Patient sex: M
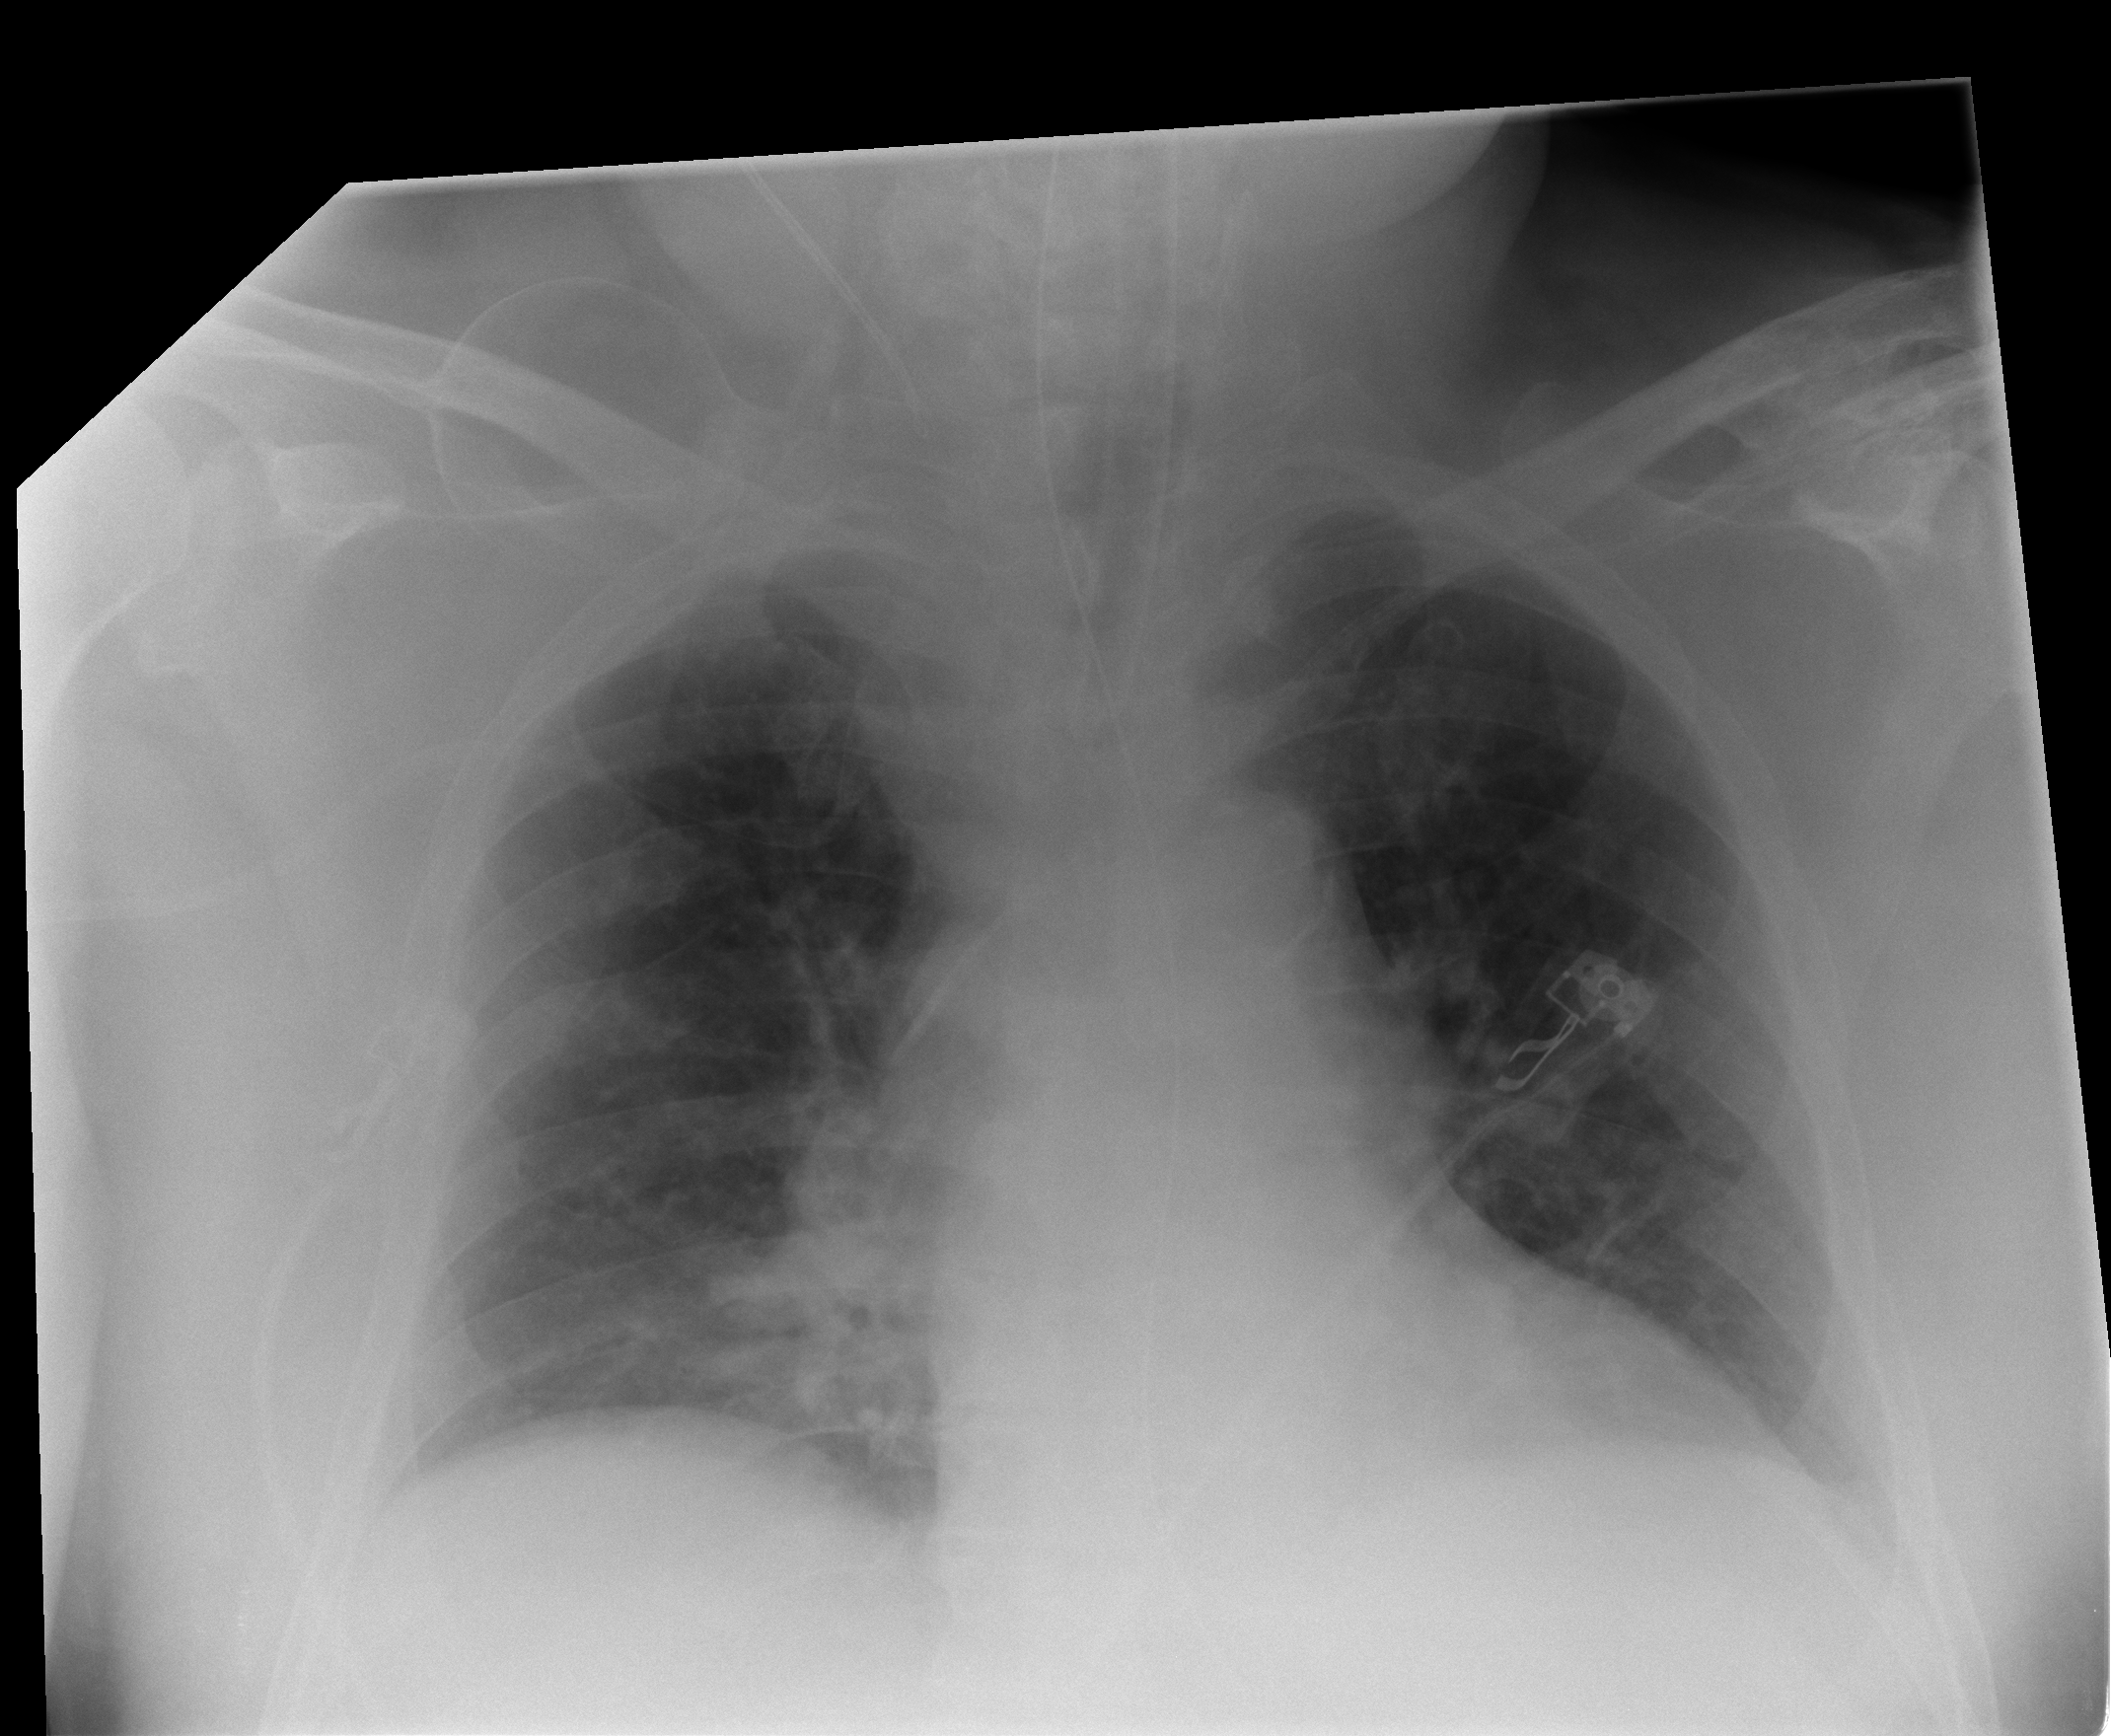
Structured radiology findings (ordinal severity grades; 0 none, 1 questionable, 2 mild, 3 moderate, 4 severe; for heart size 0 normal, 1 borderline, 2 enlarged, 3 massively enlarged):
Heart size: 2
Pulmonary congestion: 2
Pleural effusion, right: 0
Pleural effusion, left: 0
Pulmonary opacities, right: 2
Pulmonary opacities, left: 0
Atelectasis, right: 2
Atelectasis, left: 0